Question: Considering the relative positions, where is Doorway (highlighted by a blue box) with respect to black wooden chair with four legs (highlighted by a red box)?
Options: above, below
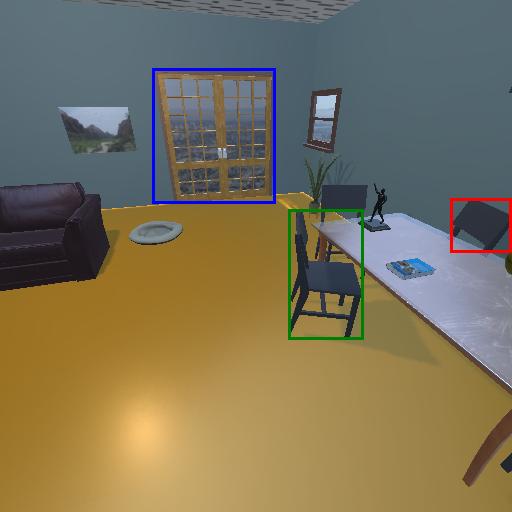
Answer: above